Question: I am using Visual Studio 2015 Enterprise Version. I am creating a function using an API call.
Whenever I run Unit Test for that function, the function is executed but after the completion of the test, I get a test failure message with "91 test failures were logged" message. The rest of my tests work fine.
>
Any probable solution or any leads?
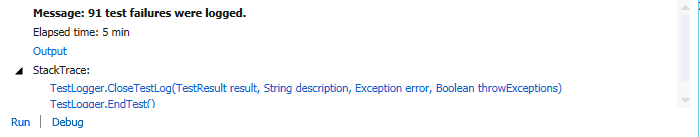
Answer: I think it was some Project issue. I restarted Visual Studio and built each of the projects individually and the problem is gone.